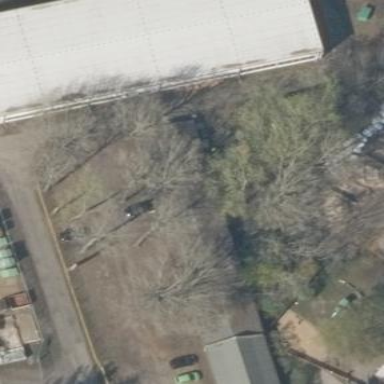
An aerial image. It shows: Shed.